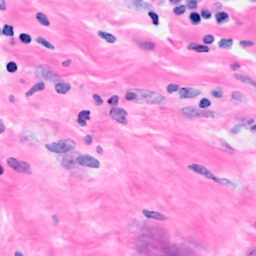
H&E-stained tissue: Breast